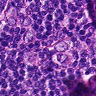
Metastatic tissue present: yes